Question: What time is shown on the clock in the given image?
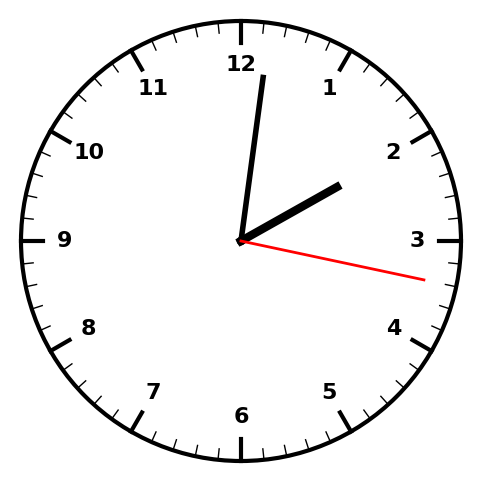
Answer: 02:01:17